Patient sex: M
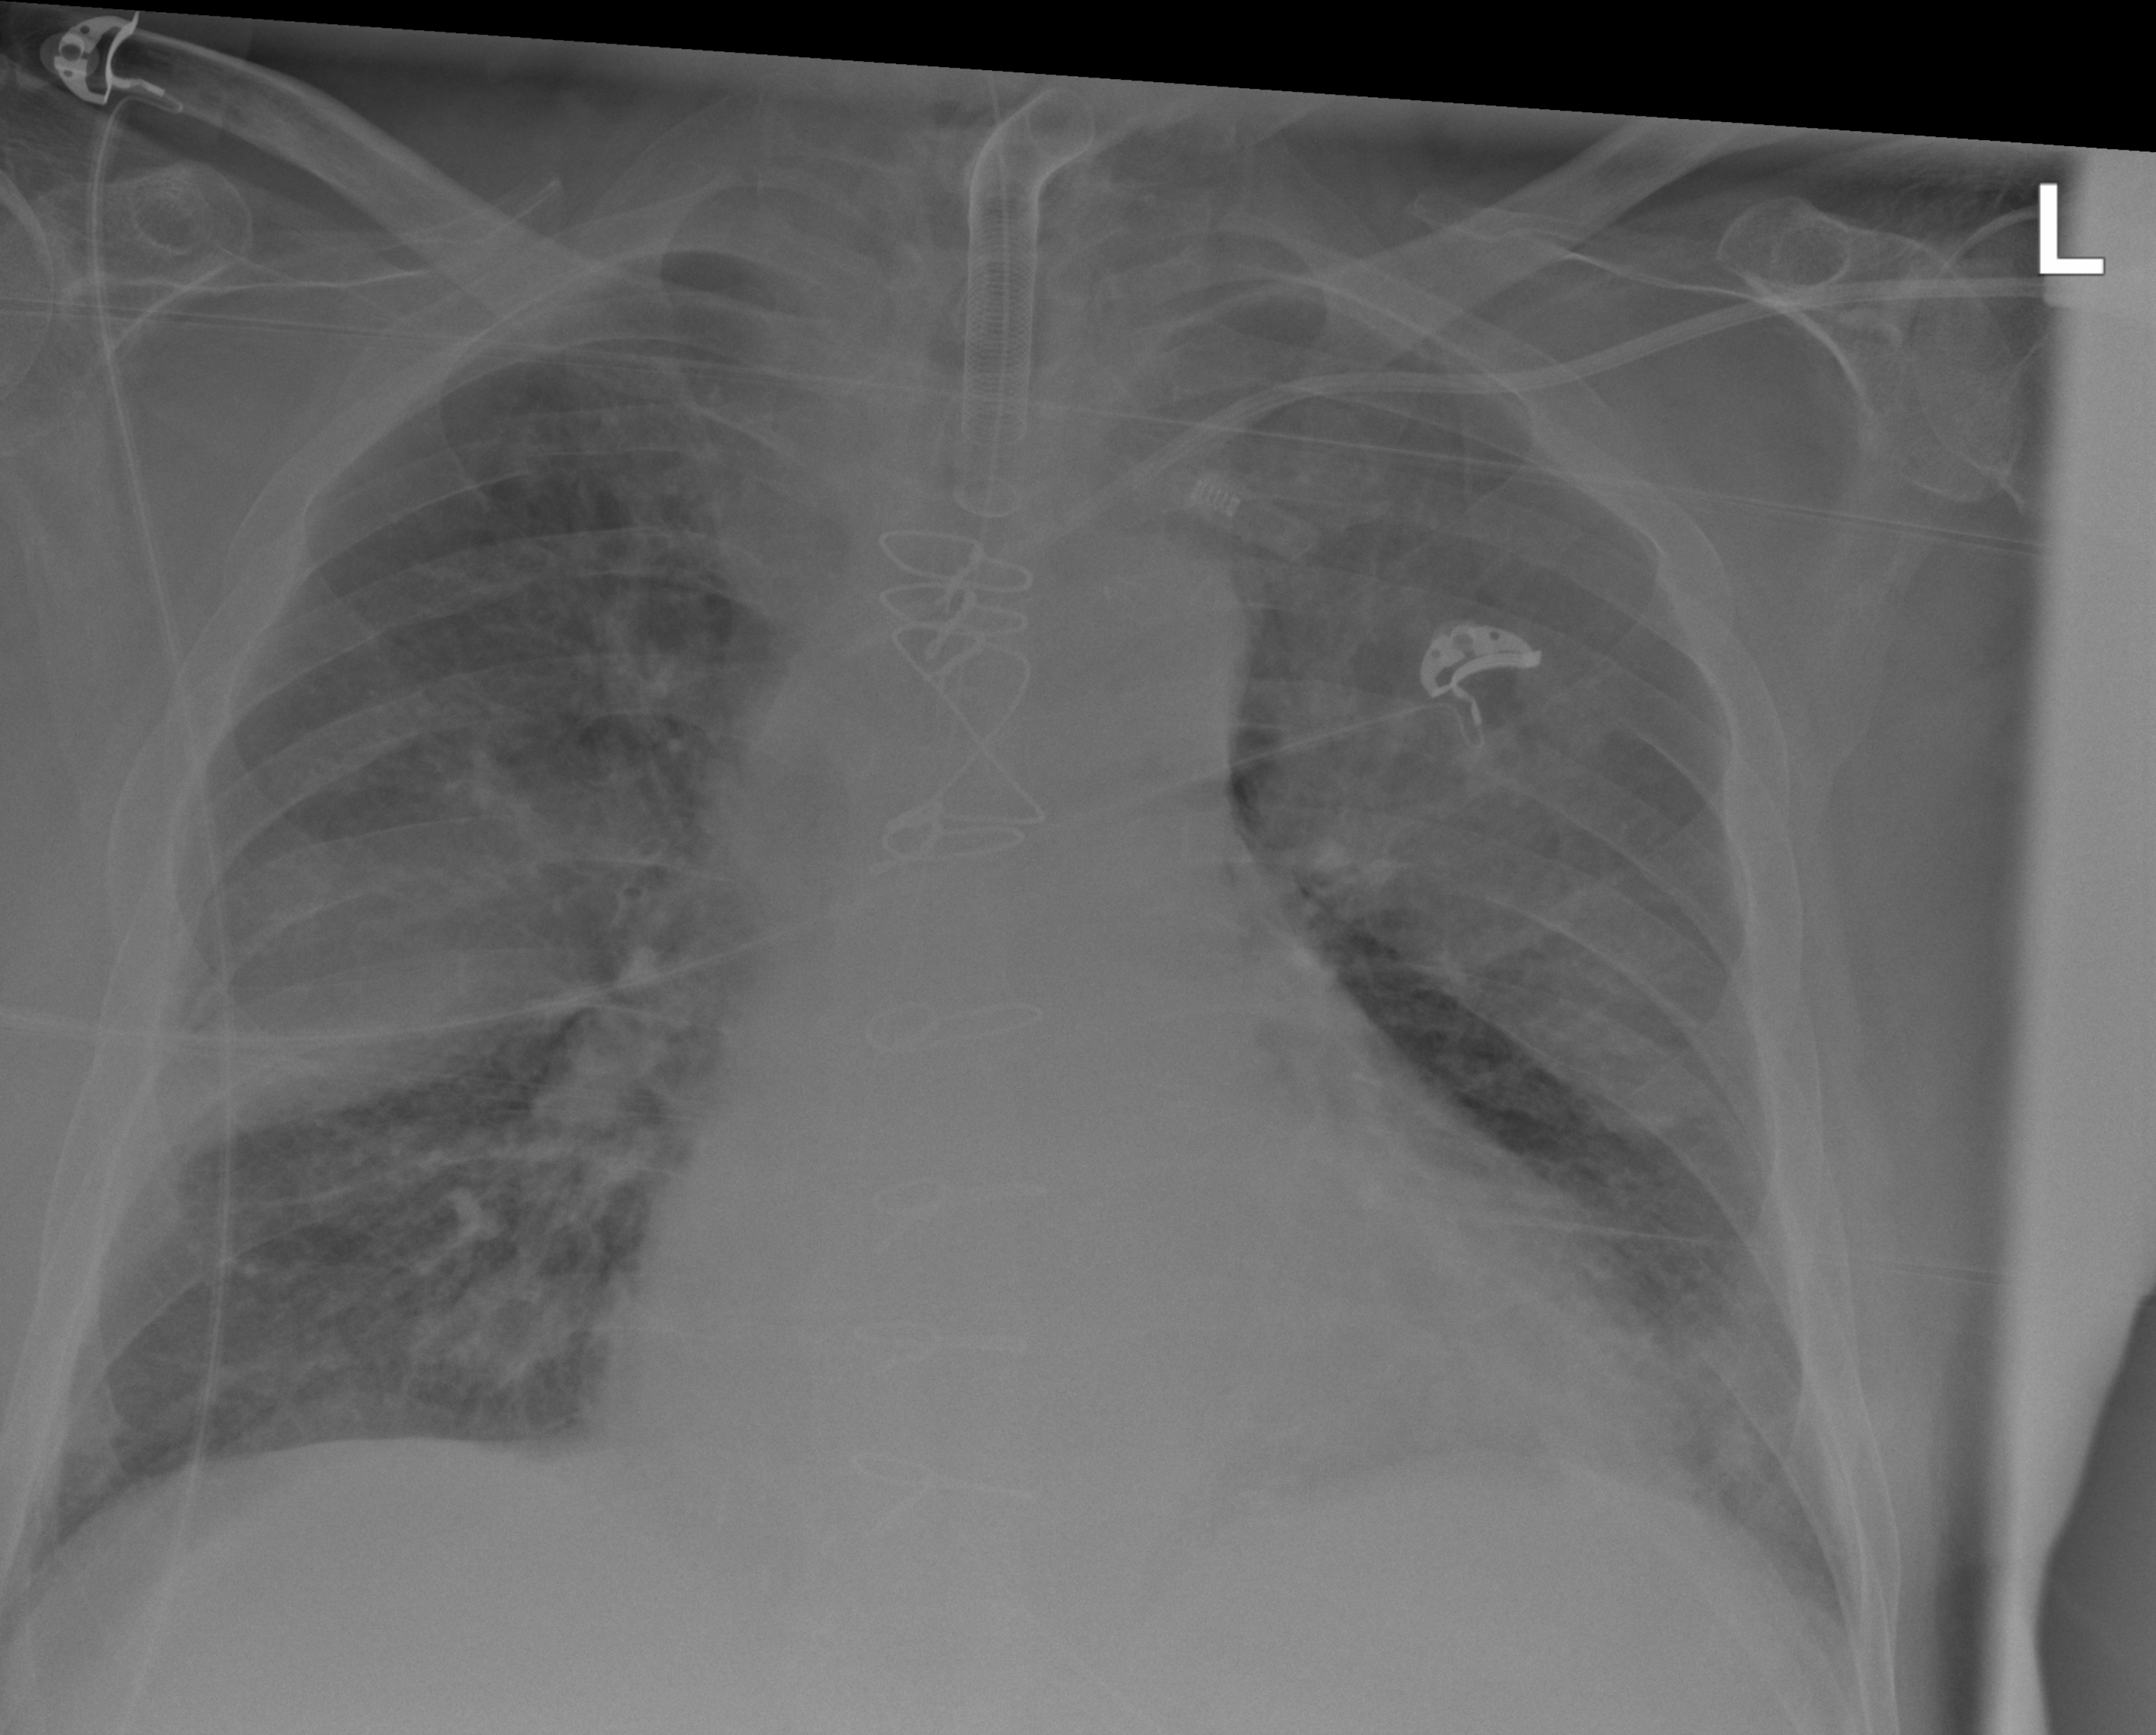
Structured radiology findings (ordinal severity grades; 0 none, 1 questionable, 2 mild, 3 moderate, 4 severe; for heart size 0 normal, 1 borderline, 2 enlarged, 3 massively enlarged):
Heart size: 2
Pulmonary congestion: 2
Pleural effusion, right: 2
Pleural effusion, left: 2
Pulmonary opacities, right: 2
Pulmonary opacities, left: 2
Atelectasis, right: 2
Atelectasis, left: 2